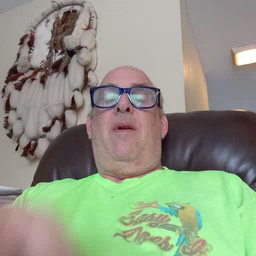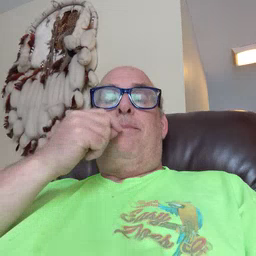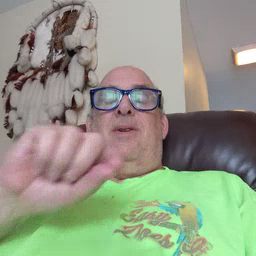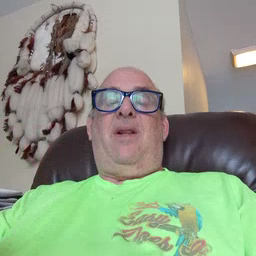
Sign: pencil